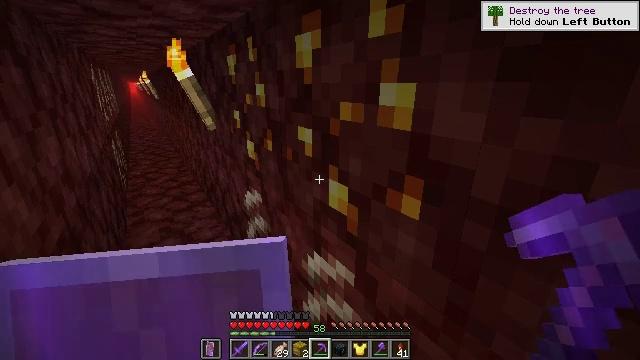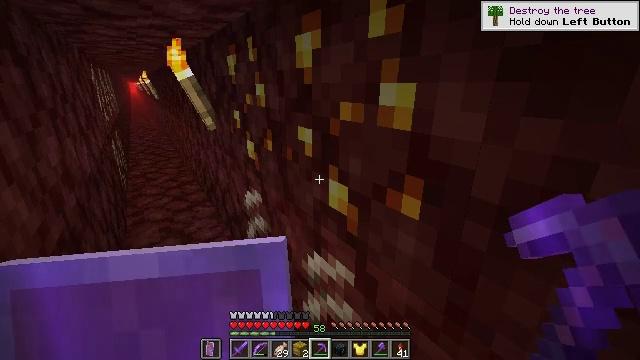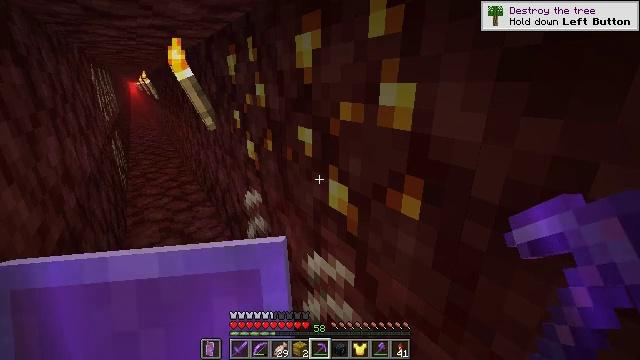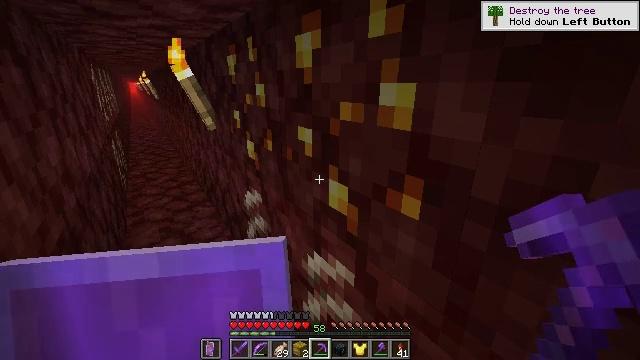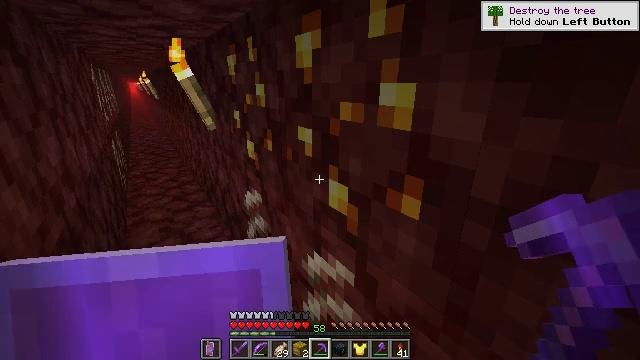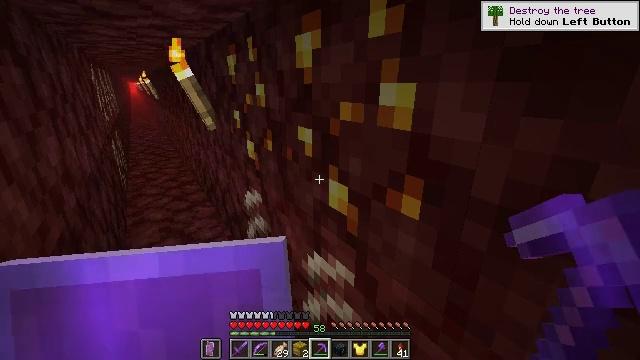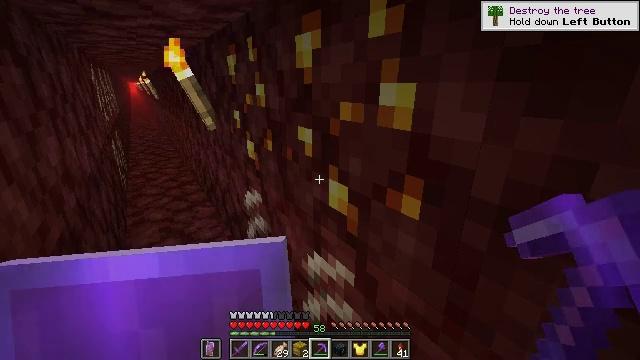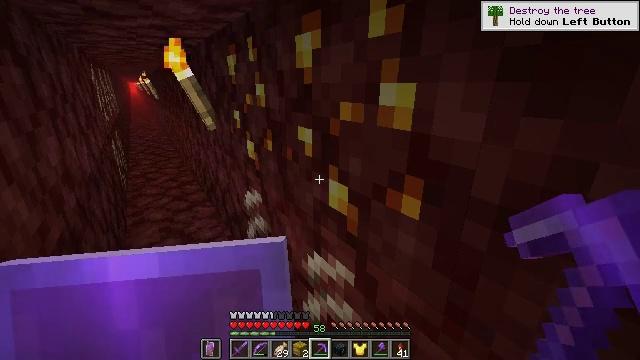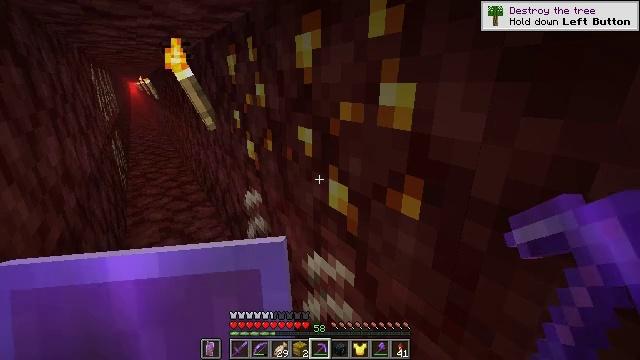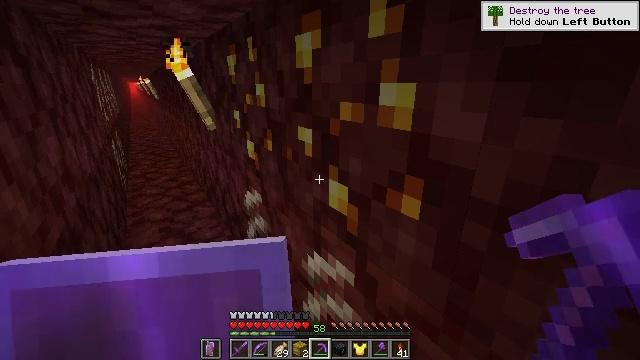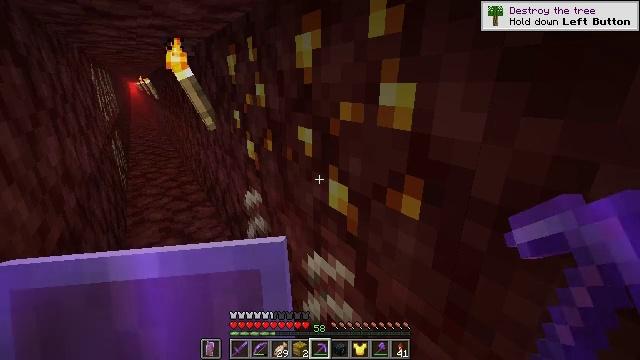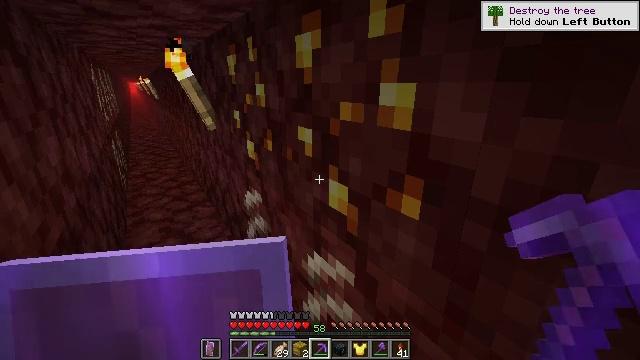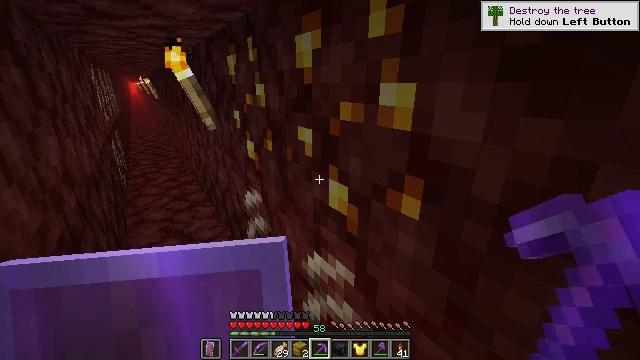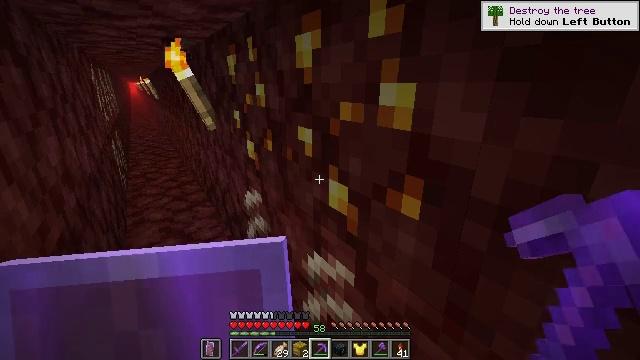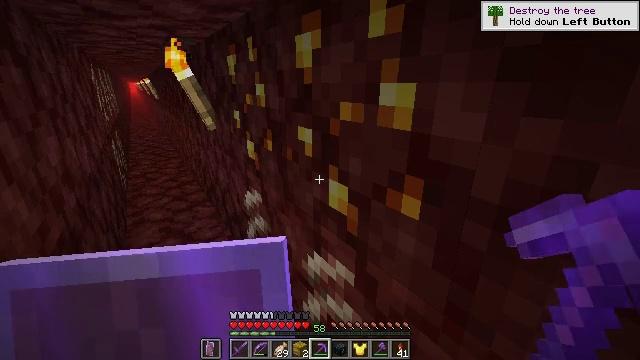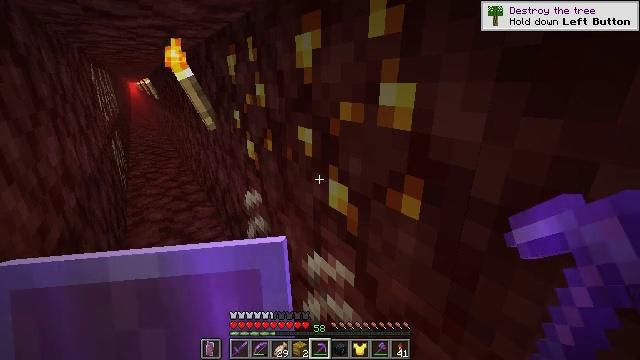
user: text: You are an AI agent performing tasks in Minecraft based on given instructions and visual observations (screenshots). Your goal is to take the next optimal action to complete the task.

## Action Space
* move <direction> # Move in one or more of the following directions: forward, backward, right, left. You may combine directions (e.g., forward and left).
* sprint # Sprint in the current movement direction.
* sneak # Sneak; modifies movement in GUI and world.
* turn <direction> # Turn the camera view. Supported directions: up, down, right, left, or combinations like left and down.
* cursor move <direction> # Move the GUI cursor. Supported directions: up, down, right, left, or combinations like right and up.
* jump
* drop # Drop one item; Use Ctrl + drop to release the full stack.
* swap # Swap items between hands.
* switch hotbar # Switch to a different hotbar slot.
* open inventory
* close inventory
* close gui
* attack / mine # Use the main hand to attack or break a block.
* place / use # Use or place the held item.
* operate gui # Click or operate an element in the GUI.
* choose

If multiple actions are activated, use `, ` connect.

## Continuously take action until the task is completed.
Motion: motion action
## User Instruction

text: Extract nether gold ore from the Netherrack.
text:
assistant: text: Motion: no_op
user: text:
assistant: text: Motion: no_op
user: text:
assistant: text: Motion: no_op
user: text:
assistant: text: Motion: no_op
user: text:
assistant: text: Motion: no_op
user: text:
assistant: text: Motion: no_op
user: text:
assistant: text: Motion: no_op
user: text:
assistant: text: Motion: no_op
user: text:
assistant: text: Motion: no_op
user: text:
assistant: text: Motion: no_op
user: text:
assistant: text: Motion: no_op
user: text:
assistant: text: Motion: no_op
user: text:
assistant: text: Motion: no_op
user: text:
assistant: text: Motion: no_op
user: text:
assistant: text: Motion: no_op
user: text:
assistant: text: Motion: no_op
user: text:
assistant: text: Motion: no_op
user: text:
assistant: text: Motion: no_op
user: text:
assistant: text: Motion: no_op
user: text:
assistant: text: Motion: no_op
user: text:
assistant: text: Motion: no_op
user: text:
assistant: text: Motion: no_op
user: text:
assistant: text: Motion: no_op
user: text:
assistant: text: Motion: attack / mine
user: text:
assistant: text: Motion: attack / mine
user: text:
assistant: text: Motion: attack / mine
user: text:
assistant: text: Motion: attack / mine
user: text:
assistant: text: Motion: attack / mine
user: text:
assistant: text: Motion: no_op
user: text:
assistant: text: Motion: no_op